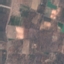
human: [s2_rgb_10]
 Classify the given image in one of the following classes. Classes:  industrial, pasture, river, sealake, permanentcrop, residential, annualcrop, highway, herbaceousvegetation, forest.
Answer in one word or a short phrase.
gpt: PermanentCrop